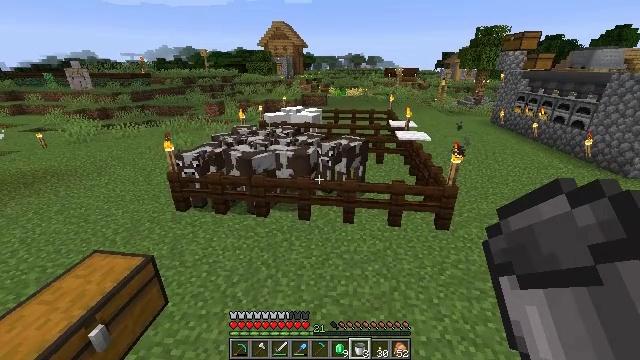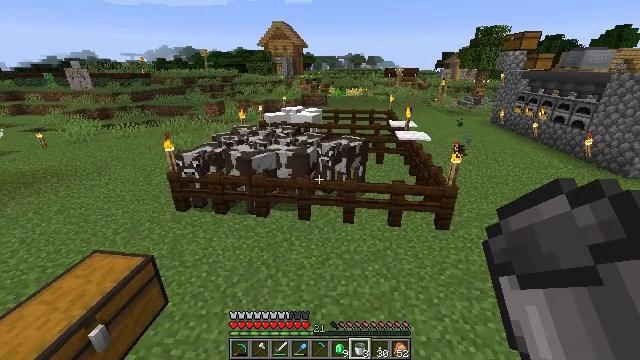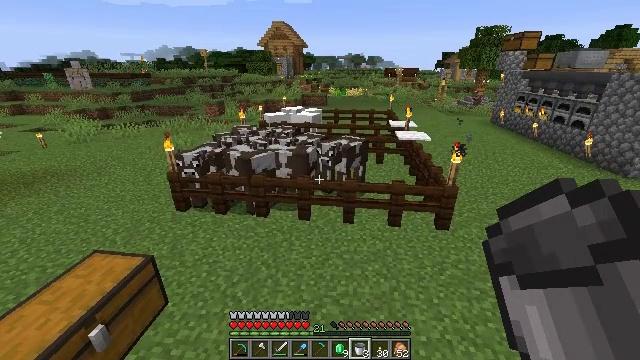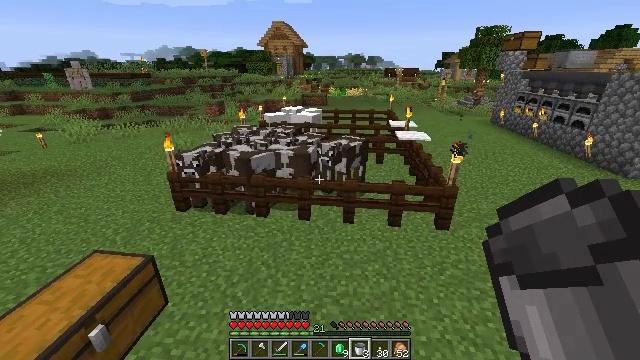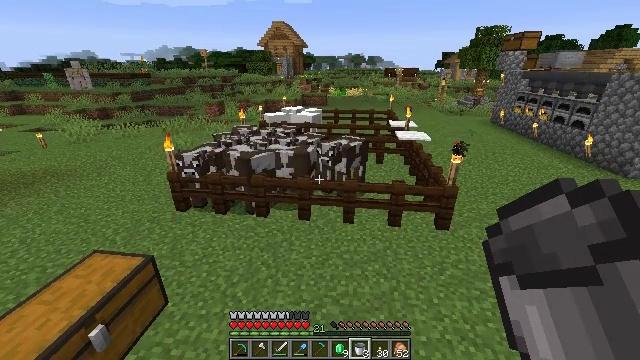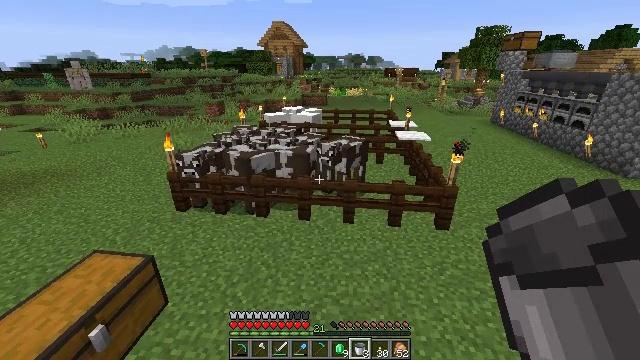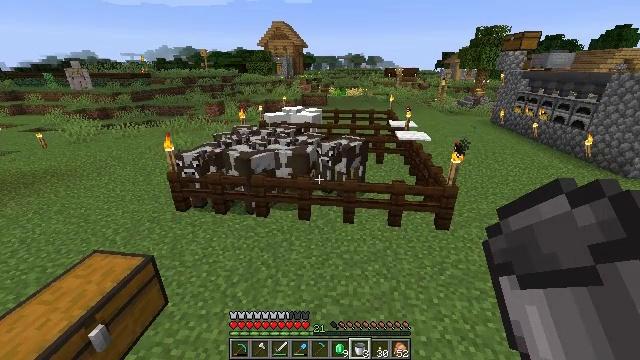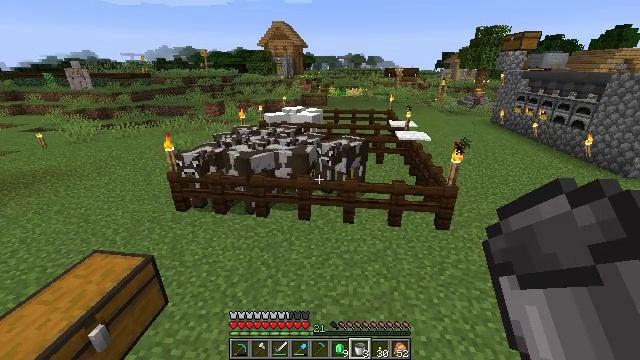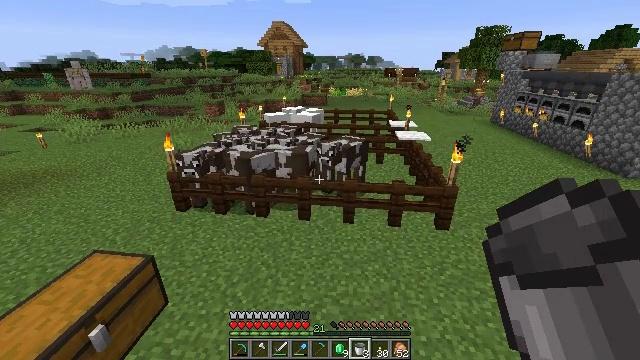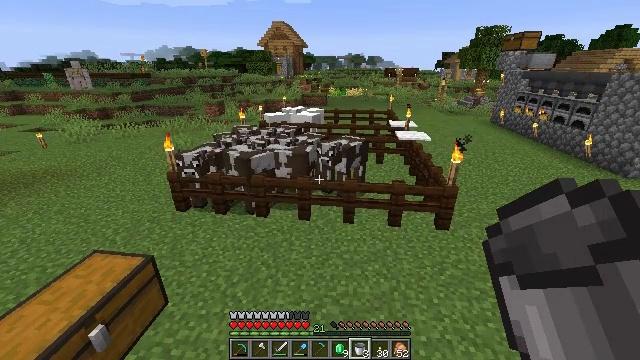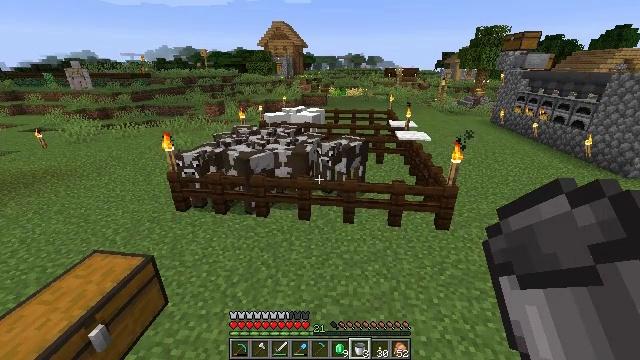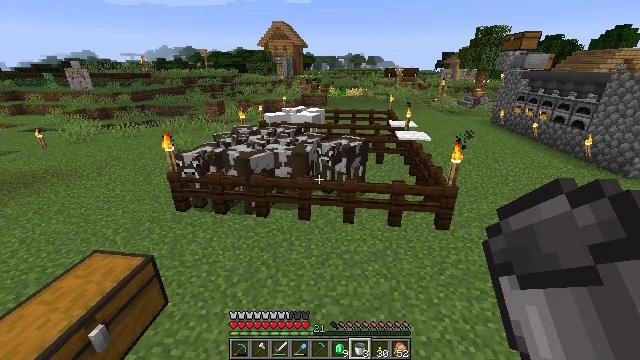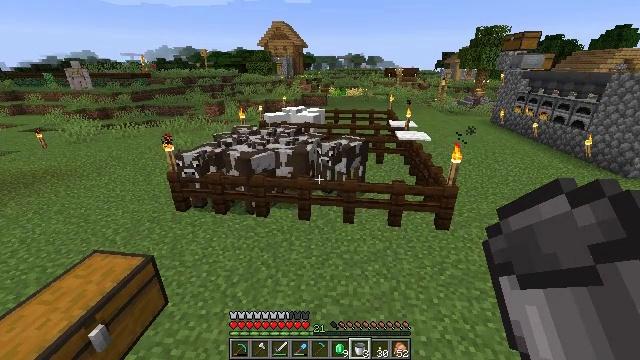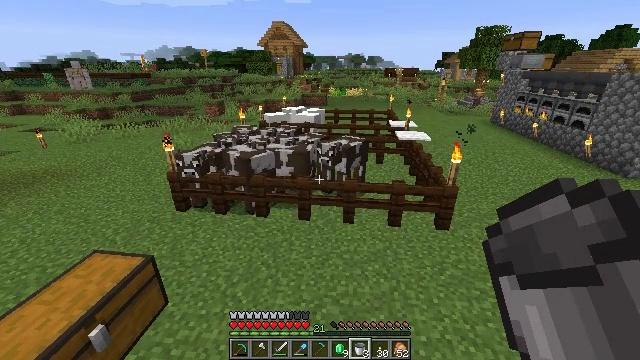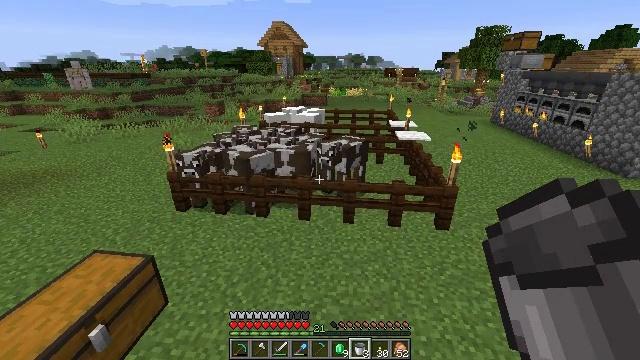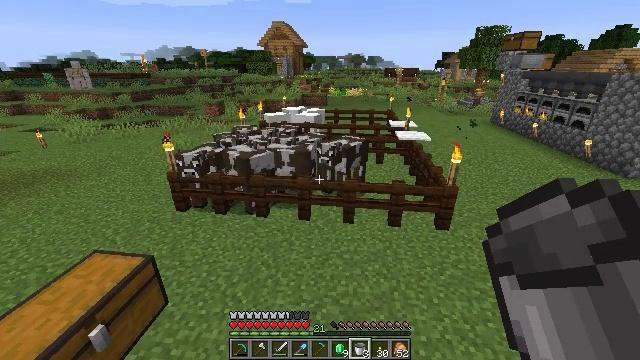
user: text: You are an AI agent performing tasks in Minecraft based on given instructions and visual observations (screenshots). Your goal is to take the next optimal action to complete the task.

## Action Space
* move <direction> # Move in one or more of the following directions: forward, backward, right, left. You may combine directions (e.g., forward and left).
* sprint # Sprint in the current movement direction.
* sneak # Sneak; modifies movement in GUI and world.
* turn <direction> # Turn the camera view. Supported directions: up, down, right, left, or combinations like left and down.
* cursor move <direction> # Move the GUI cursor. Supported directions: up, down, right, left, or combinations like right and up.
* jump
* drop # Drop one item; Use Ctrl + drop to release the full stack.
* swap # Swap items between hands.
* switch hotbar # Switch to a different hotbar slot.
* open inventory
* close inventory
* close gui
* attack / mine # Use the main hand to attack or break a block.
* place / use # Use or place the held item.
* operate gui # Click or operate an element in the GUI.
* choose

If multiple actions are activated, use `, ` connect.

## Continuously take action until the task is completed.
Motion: motion action
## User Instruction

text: Craft gold nugget.
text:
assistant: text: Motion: no_op
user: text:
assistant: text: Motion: no_op
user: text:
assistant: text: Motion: no_op
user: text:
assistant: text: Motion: no_op
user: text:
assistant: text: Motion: no_op
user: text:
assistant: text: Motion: no_op
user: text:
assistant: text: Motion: no_op
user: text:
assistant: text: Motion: no_op
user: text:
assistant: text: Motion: no_op
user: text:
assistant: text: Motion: no_op
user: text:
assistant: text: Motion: no_op
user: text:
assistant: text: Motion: no_op
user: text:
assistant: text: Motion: no_op
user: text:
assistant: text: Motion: no_op
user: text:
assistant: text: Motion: no_op
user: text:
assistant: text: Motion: no_op
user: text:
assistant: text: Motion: no_op
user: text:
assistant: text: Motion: no_op
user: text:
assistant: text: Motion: no_op
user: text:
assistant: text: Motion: no_op
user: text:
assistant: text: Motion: no_op
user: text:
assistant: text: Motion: no_op
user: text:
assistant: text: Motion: no_op
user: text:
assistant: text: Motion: no_op
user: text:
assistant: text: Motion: no_op
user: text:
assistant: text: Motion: no_op
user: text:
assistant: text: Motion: no_op
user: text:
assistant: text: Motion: no_op
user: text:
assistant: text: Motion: no_op
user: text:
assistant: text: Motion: no_op